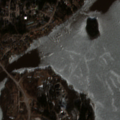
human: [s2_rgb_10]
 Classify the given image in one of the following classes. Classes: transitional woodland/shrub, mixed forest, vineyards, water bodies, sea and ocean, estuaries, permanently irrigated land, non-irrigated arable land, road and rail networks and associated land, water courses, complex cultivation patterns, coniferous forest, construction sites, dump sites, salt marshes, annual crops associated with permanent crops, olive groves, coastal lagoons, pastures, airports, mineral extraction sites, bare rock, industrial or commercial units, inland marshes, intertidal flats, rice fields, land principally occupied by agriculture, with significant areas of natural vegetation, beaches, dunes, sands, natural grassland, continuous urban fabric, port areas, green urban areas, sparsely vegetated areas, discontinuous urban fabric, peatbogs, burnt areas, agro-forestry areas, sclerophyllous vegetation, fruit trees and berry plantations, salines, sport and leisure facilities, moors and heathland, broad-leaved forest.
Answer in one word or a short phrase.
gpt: discontinuous urban fabric, coniferous forest, mixed forest, water bodies